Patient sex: M
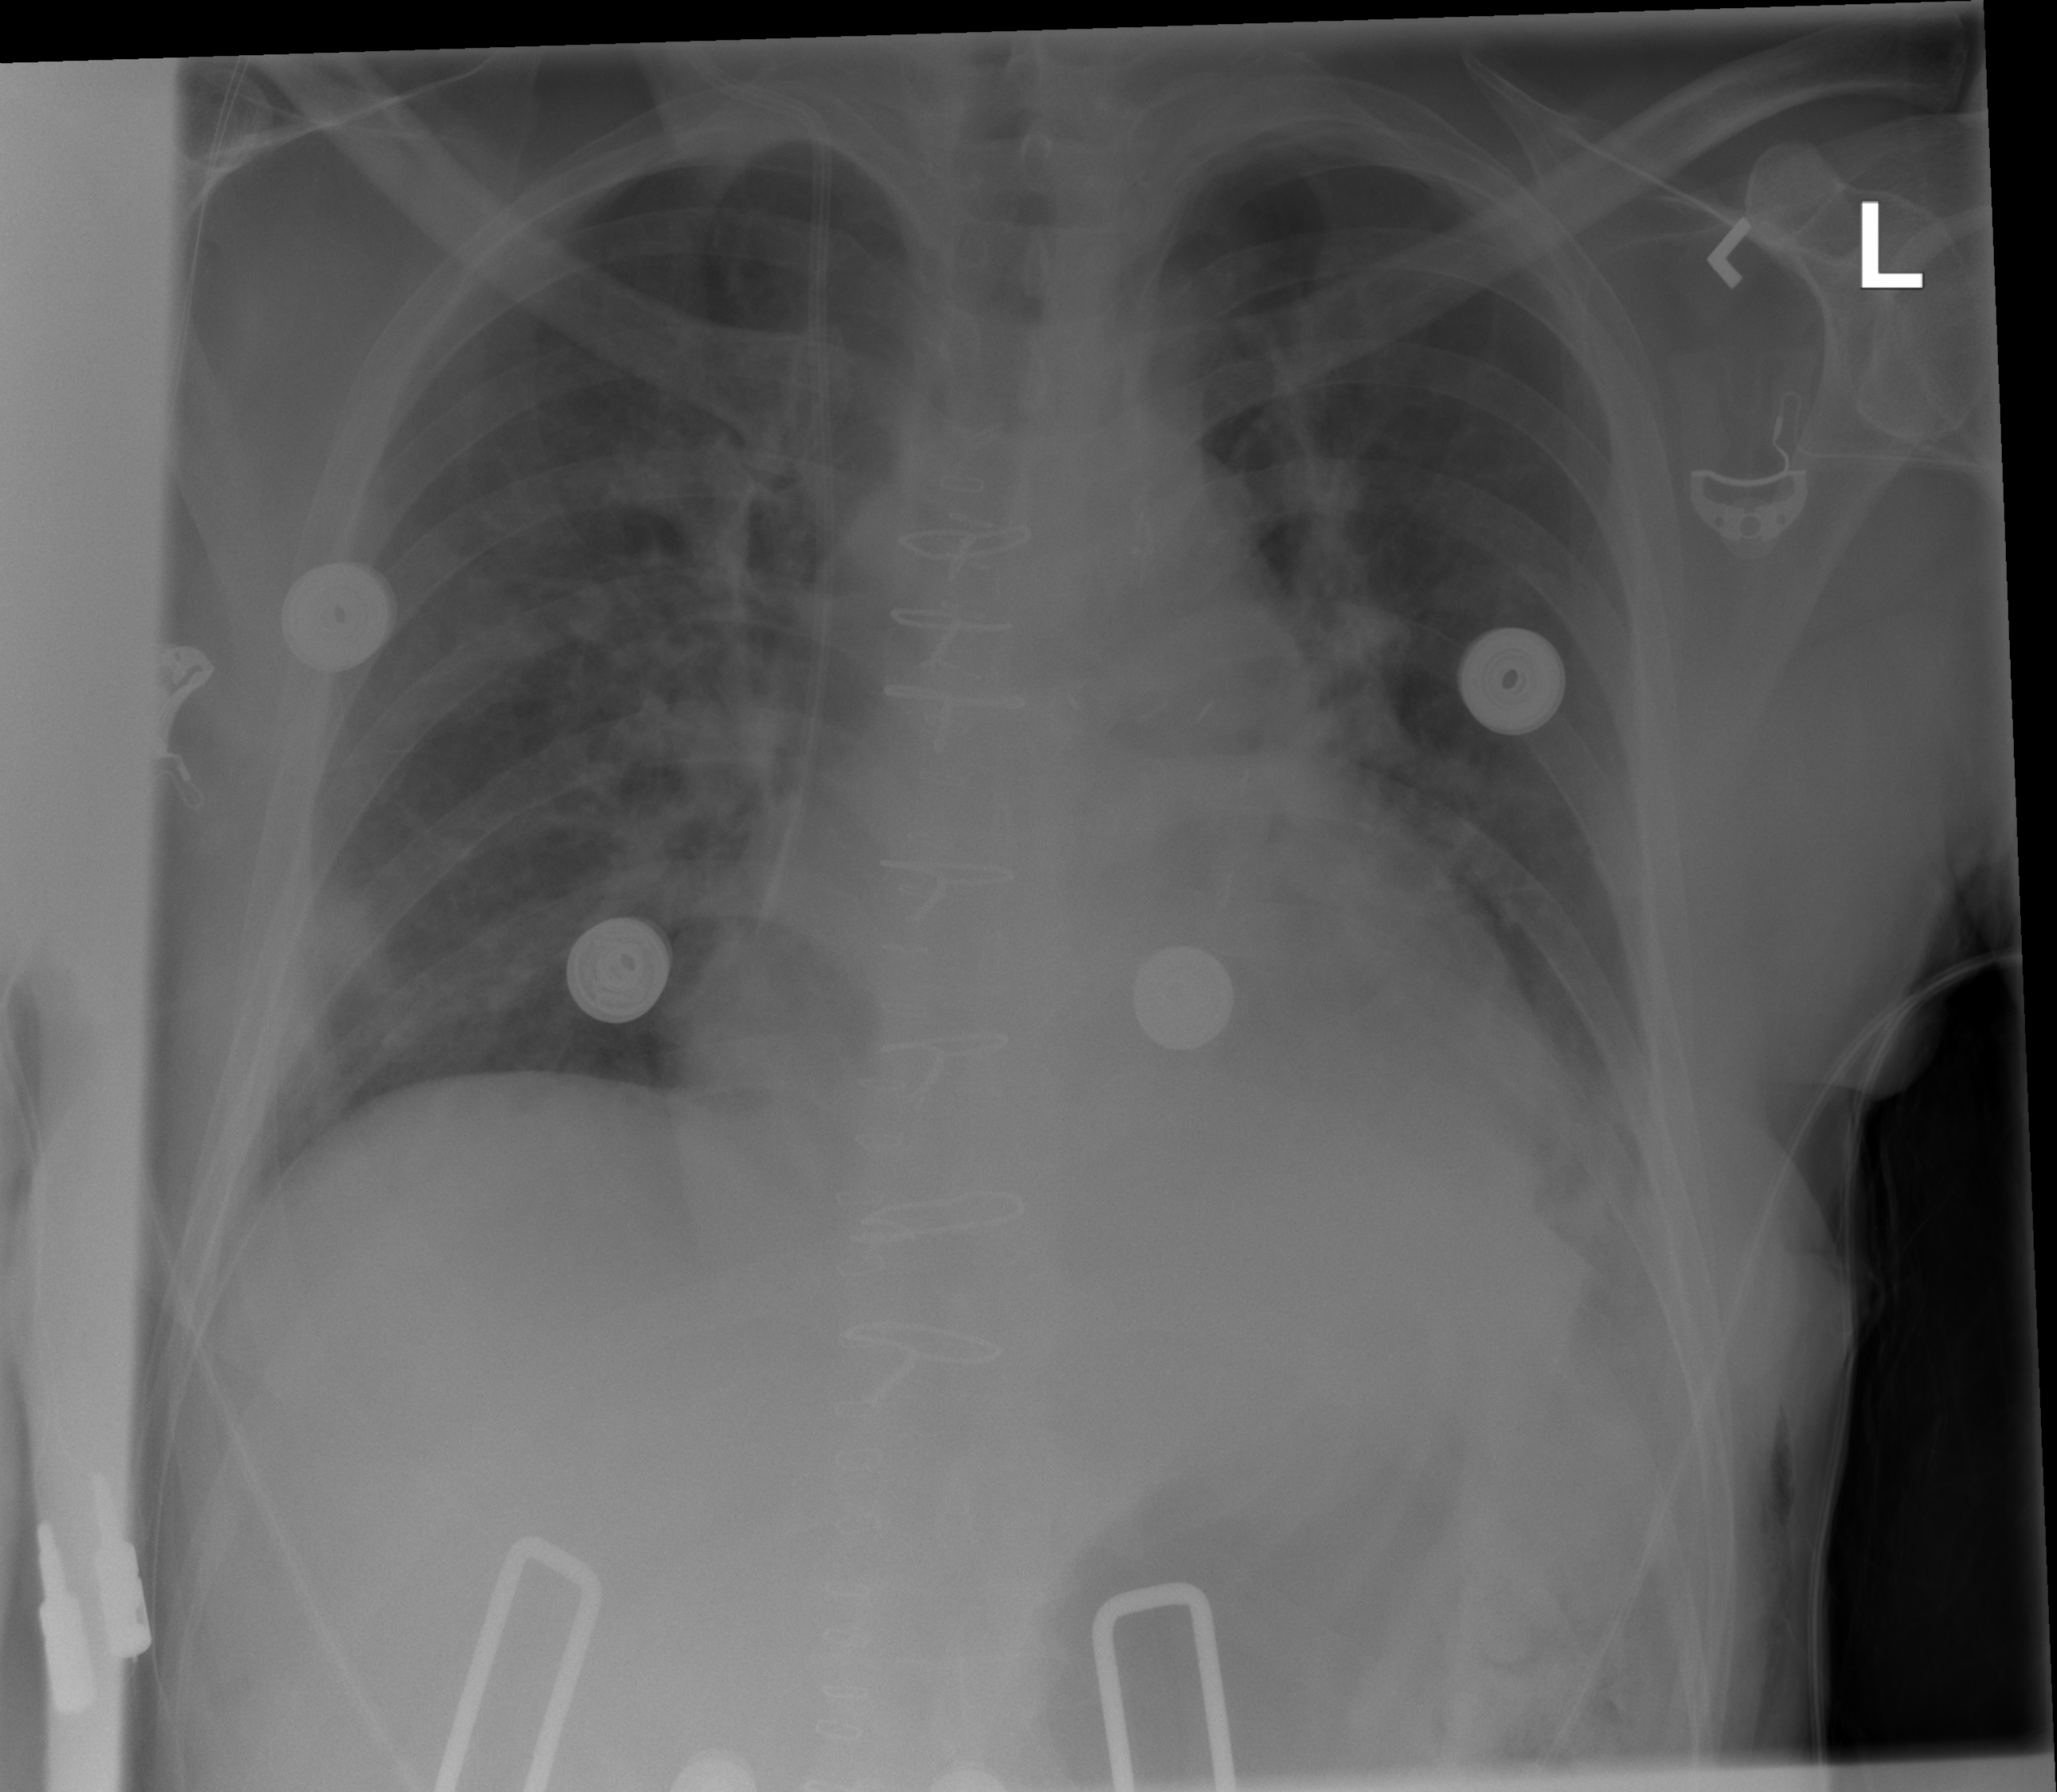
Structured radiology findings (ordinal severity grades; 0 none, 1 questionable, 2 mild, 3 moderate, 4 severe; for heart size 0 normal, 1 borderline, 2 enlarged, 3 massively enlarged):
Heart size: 0
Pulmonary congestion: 2
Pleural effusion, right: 0
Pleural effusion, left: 0
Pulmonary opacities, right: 0
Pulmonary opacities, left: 0
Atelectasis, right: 2
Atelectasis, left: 0